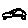
Label: car